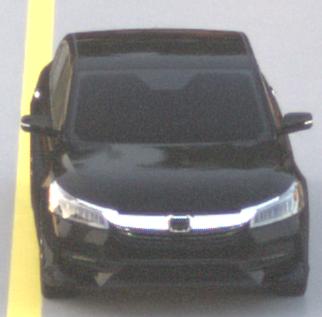
Make: Honda
Model: Accord Hybrid
Detailed model: 9. Generation
Model produced from: 2015
Model produced until: 2019
Doors: 4
Color: black
Road condition: wet road
Daytime: sunrise or sunset
Contrast: low contrast